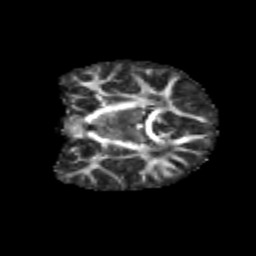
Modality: FA
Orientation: coronal
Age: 10
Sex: female
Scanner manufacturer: siemens
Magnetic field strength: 3 T
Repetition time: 3.8 s
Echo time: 0.07 s